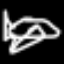
Label: airplane